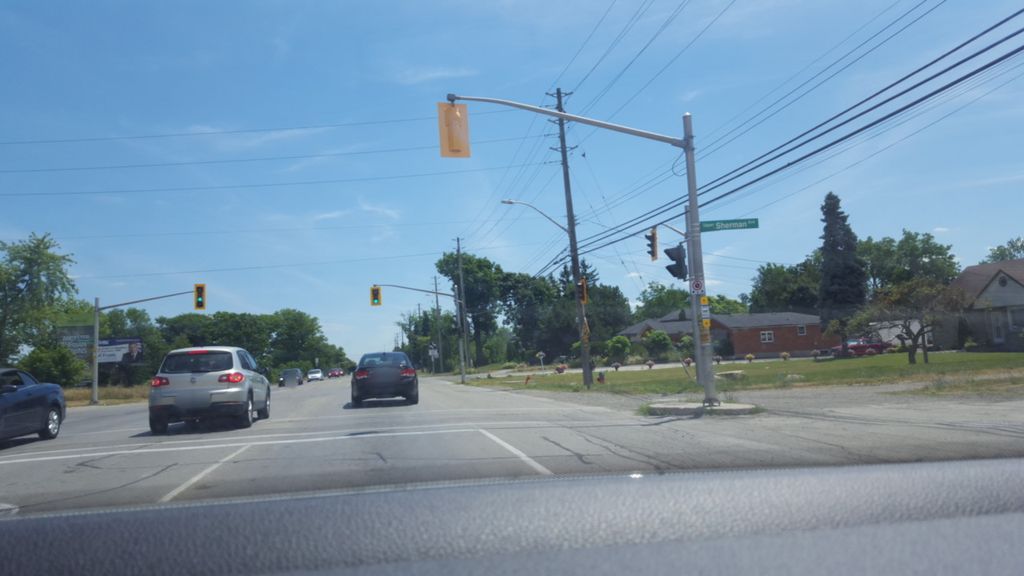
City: hamilton